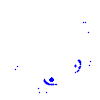
Particle: proton